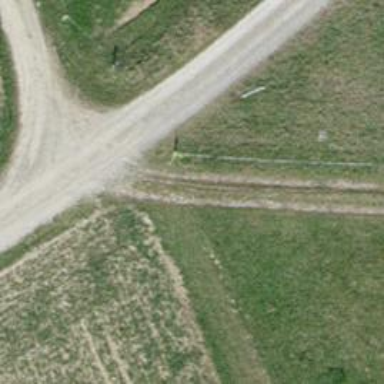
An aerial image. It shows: Grass track with grade3 track type.